Question: I wonder how ExtJS makes columns hidden without any visible CSS changes!
The problem that I had - I can't set the CSS rule to hide children icon in that hidden column. F.e. if the hidden td had class 'hidden', I can use something like that:
'''
td.hidden img {display:none;}
'''
But in this case I can do it only in renderer with manipulating grid.columns[col].isHidden().
'''
renderer: function(value,td,record,row,col,store,view) {
return grid.columns[col].isHidden() ? '' : someFunctionToRenderColumn();
},
'''
It's ok, but then if I show hidden column it will not refresh grid and shows empty column. Of course I can add one more event for show/hide that column, but it is so difficult! Has it any simple way?
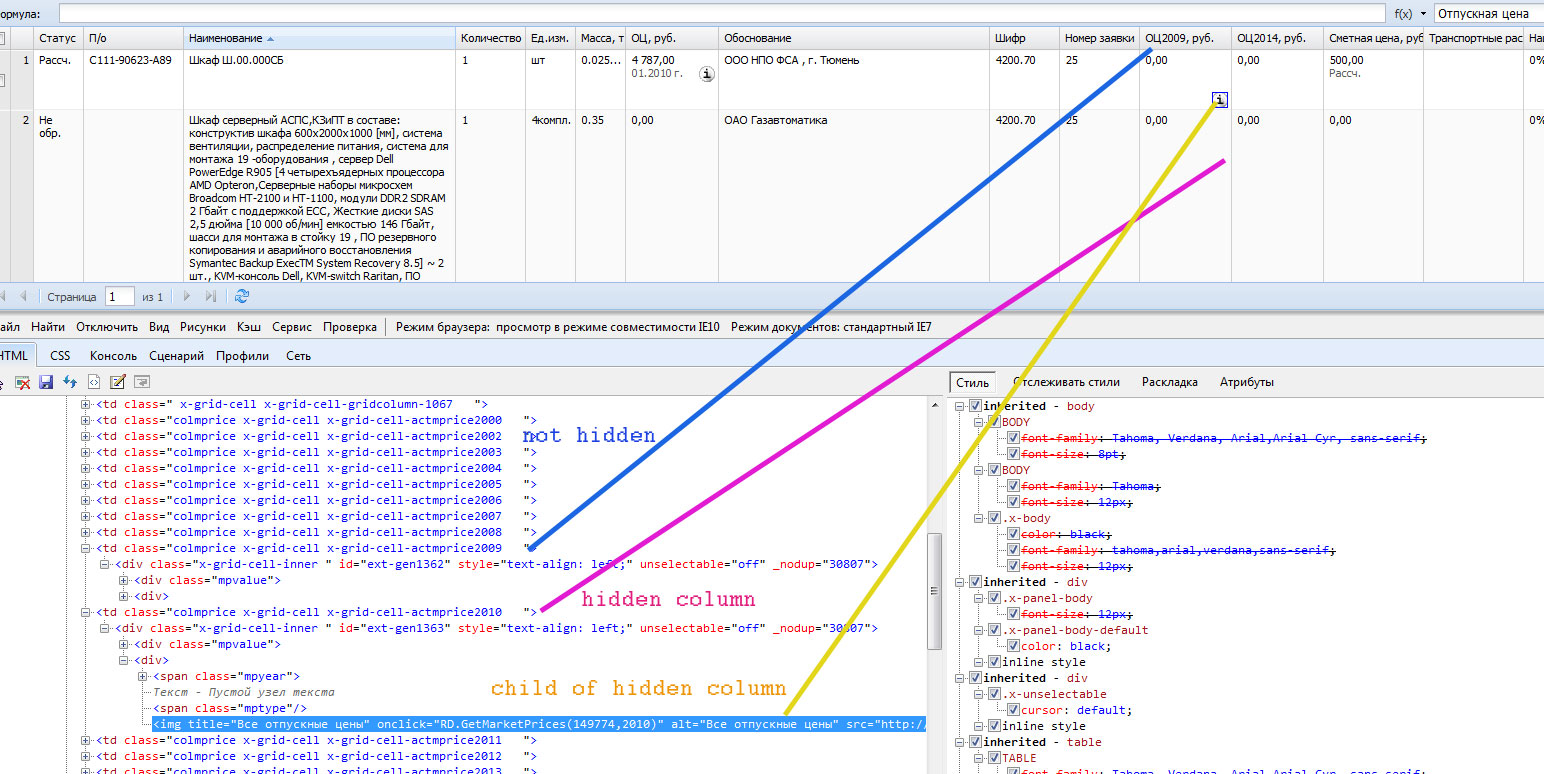
Answer: It gives them a width of 0px:
'''
<colgroup>
<col class="x-grid-cell-gridcolumn-1023" style="width: 0px;">
</colgroup>
'''
... and that should hide your 'img' too. Except if you've given them an absolute positionning or something. You should try to position your 'img' using 'float', 'margin' and 'padding'. Or you will have to toggle the ''hidden'' class yourself using the 'hide' and 'show' event of the column.